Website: bh-photo
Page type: payment
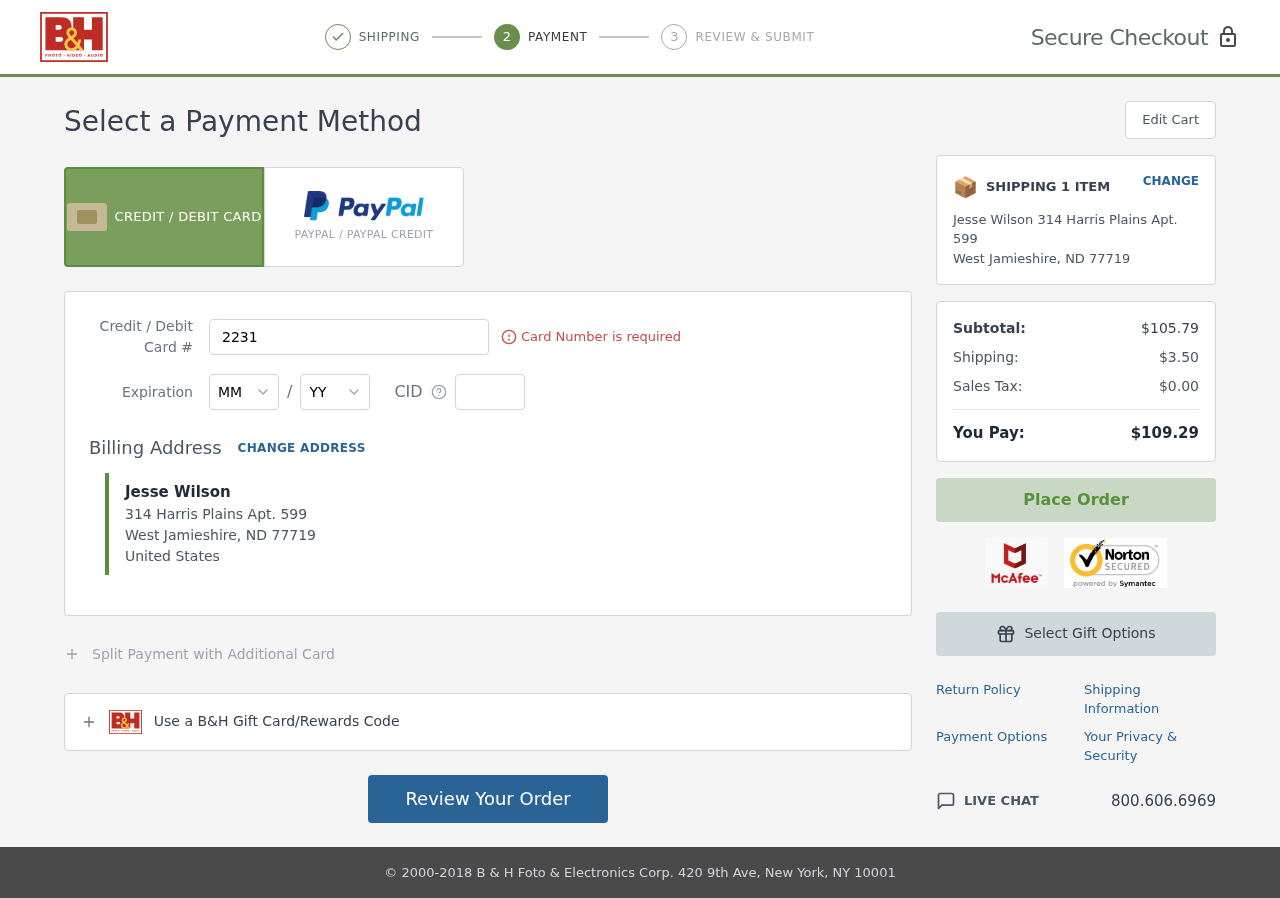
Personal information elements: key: PII_CARD_CVV
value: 691
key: PII_CARD_EXPIRY_MONTH
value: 02
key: PII_CARD_EXPIRY_YEAR
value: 28
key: PII_CARD_NUMBER
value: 2231 9624 7960 2524
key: PII_CITY
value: West Jamieshire
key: PII_COUNTRY
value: United States
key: PII_FULLNAME
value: Jesse Wilson
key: PII_POSTCODE
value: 77719
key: PII_STATE_ABBR
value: ND
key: PII_STREET
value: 314 Harris Plains Apt. 599
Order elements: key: ORDER_NUM_ITEMS
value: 1
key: ORDER_SUBTOTAL
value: $105.79
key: ORDER_SHIPPING_COST
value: $3.50
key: ORDER_TAX
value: $0.00
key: ORDER_TOTAL
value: $109.29